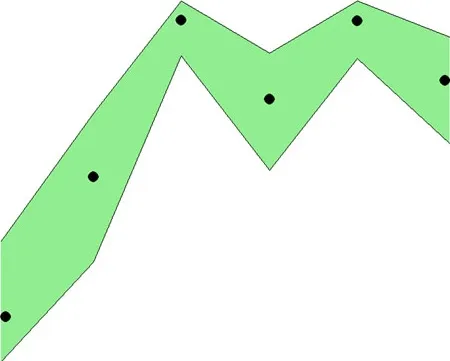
Repeatability of activity measures increases with age. 40 female mice (strain C57BL/6) were housed in a semi naturalistic environment and automatically tracked using RFID transponders and 20 Ring antennas. Activity was measured from PND 35 (mid adolescence) to PND 125 (adulthood) by total antenna contacts measured in bouts of 5 days. The figure shows the repeatabilites taken from generalised linear mixed models (GLMM) including age at testing as a fixed and animal ID as a random factor. Each repeatability measure is calculated over three adjacent measurements of activity. The grouping of data is indicated on the x-axis. In green, the 95% confidence intervals of the repeatabilities are given. With the exception of the very first repeatability measurement taken between day 35 and 45, all repeatabilities are significant. As a general trend, the older the animals grew, the better the predictability for their future activity got.
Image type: chart (chart)